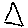
Label: triangle